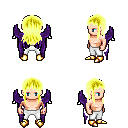
a pixel art fantasy rpg character, male body template, human, light skin, purple wings, white pants, gold unkempt hairstyle, gold boots, four views (front, back, left, right), 2x2 character sprite sheet, small pixel art, hard edges, no anti-aliasing